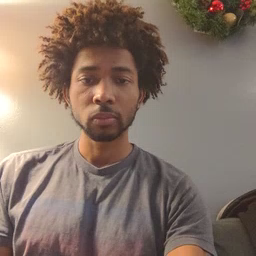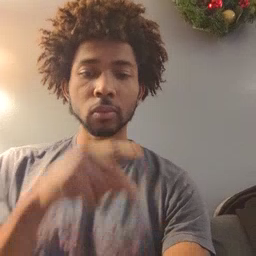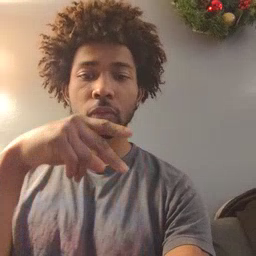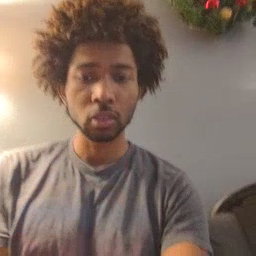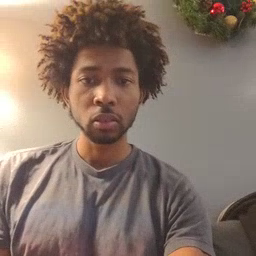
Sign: fall